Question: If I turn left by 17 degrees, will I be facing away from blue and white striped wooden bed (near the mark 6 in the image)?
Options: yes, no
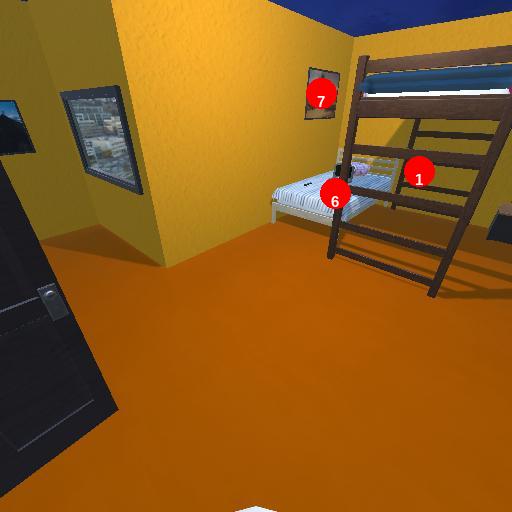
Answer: yes